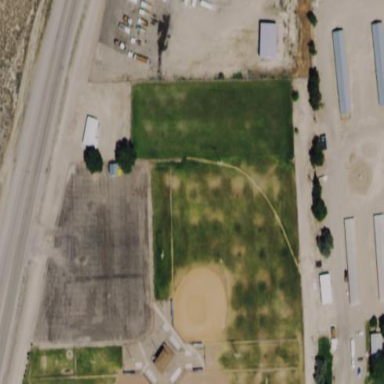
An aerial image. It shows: Baseball pitch for leisure and sports activities.